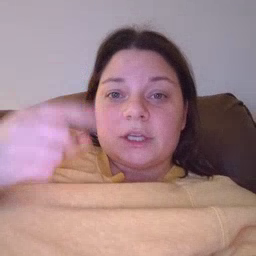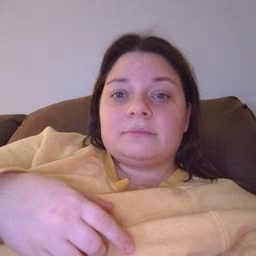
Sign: first